Question: My branch's history is as follows :

Now I want to revert merge with branch 558. I have it's sha code, so I'm doing :
'git revert -m 1 1784adf300f43fb76391e92f80be01132eddb680'
and the result is :
'[master d51e2b3] Revert "Merge branch '558'" 1 files changed, 15 insertions(+), 29 deletions(-)'
At this point when I try to push my revert back to origin, I see that only the last commit from merged '558' branch was reverted (as well as in the merge more than 1 file was affected). How can I revert all commits from the merged branch or am I doing something else wrong here.
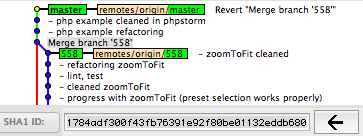
Answer: You can specify multiple commits, commit intervals using 'git revert'. Here, you would need to find the first commit from branch 558 which diverged from master and the commit before the merge of the two branches.
Then, you can use:
'''
git revert -n {first_commit}..{last_commit}
'''
Here, the '-n' option allows not to have a commit for each reverted commit, it only stages the changes which you can commit with an appropriate description afterwards.
It should work if your history is simple, like in your example.
git won't accept directly a merge commit or an interval containing a merge for a revert. It is however possible to revert an entire branch using only the merge commit and the option '-m i' where i denotes which side of the merge to revert (starts from 1, so here it would be 2).
The whole issue is pretty delicate, and <URL> is an useful read about it.